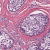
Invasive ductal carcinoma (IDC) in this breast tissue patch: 0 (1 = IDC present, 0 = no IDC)